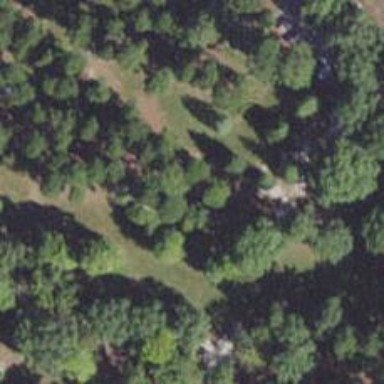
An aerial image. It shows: Disc golf basket.